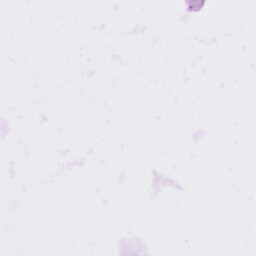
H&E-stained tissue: Ovarian